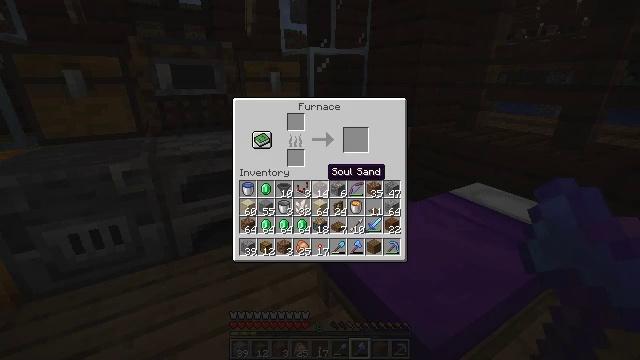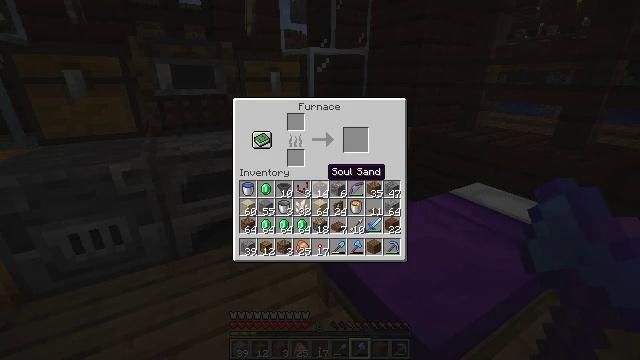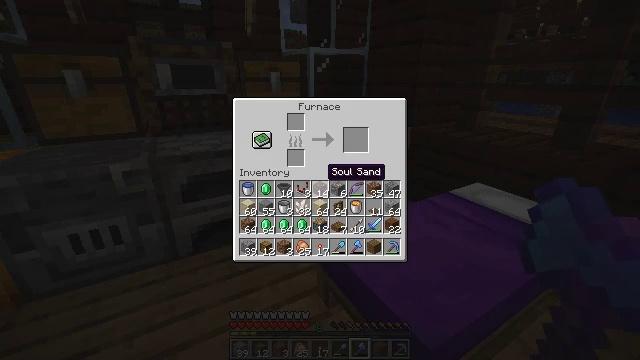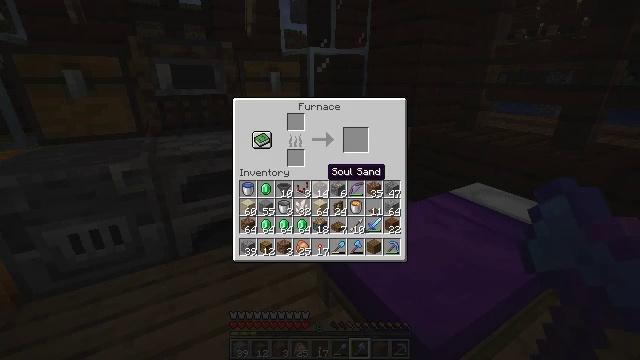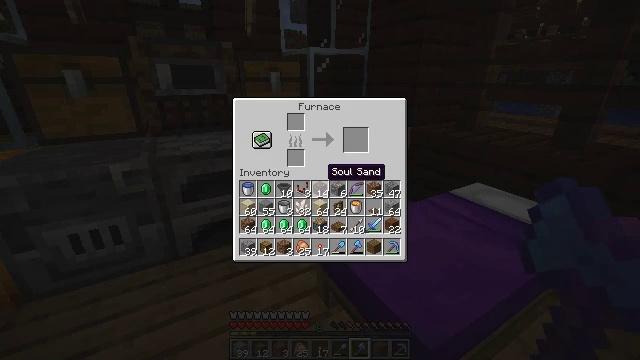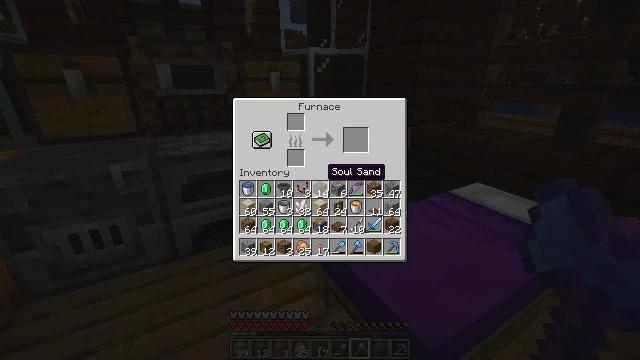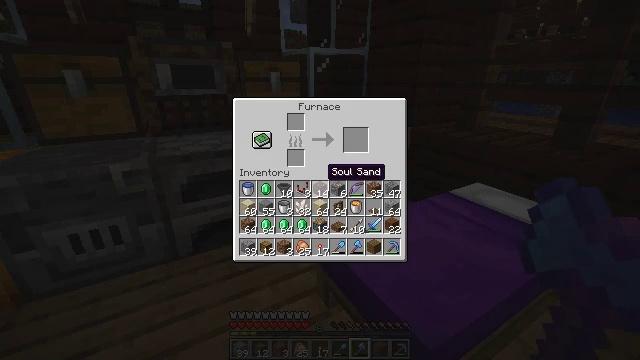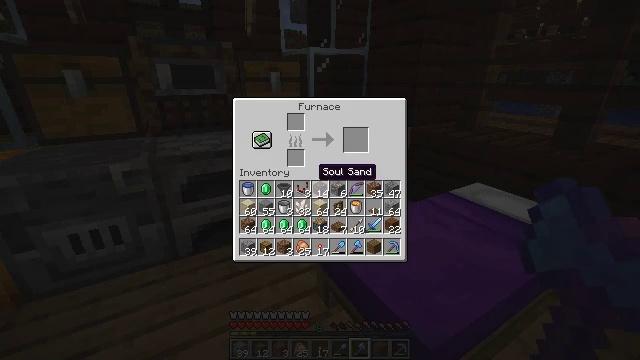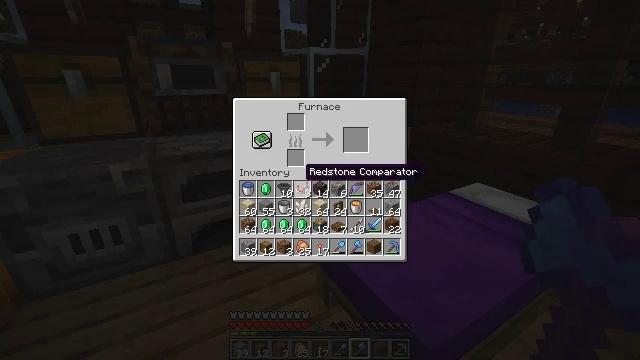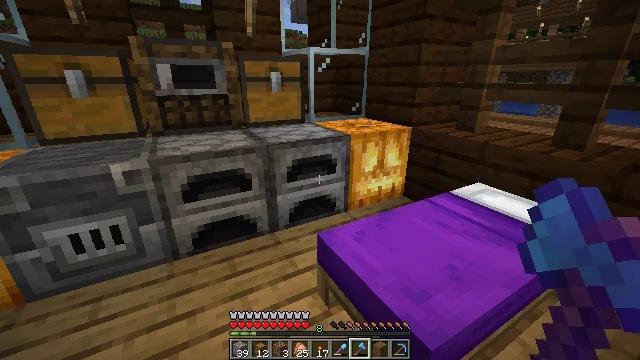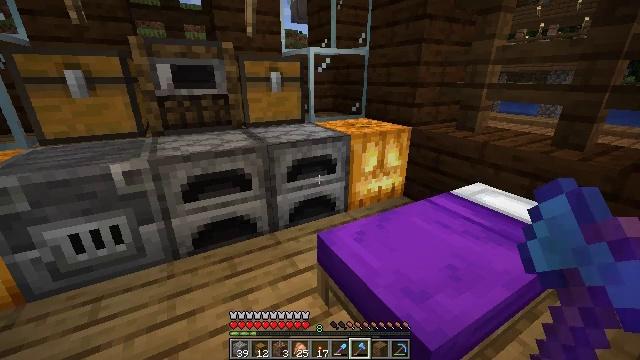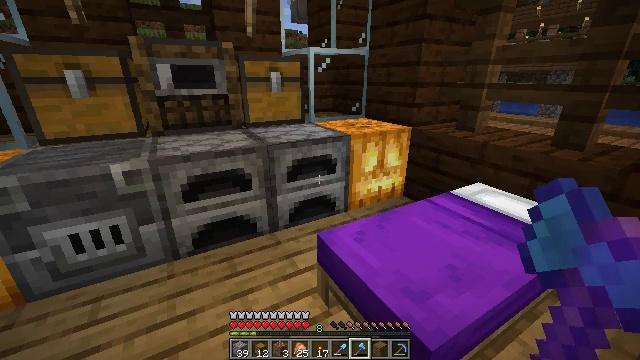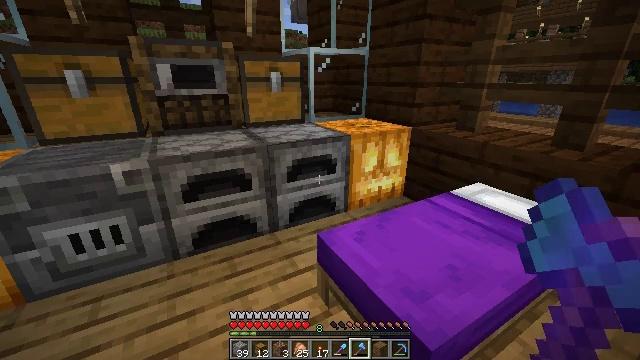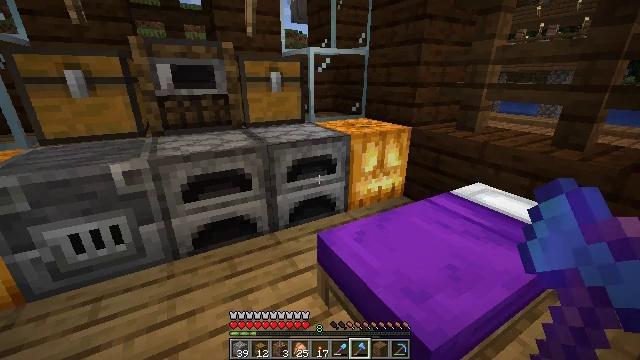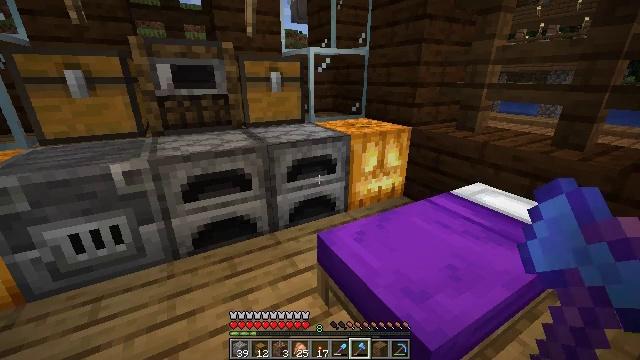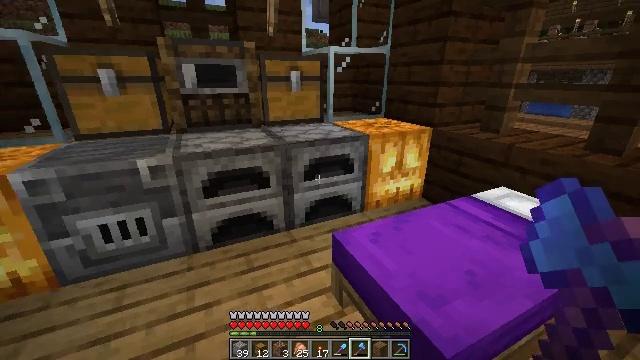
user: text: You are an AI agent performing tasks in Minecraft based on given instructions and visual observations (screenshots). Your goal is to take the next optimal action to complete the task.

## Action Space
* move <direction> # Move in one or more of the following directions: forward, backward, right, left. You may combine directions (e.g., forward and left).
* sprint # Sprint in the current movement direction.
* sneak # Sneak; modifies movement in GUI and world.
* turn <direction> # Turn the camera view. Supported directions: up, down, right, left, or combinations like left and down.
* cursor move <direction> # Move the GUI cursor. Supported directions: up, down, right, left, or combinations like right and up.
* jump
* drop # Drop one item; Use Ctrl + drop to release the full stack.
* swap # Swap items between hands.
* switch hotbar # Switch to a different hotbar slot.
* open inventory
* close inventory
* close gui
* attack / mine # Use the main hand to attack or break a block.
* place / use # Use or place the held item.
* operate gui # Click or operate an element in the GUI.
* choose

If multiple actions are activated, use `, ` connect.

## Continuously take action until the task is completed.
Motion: motion action
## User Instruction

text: Open a furnace to smelt glass.
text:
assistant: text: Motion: no_op
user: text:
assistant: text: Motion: no_op
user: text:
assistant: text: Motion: no_op
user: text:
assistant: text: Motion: no_op
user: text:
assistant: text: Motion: no_op
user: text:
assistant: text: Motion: no_op
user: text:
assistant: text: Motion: cursor move left
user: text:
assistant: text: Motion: cursor move left
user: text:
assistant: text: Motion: no_op
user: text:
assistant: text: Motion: close gui
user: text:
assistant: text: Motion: no_op
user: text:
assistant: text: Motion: no_op
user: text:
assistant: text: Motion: no_op
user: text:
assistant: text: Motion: no_op
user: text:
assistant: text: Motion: turn left
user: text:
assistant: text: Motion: turn left
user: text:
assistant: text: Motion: turn left
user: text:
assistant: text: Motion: turn left
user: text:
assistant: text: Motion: turn left
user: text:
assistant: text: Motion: no_op
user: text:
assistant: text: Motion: no_op
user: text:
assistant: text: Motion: use / place
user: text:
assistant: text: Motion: use / place
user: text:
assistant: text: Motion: use / place
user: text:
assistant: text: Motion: no_op
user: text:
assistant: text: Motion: no_op
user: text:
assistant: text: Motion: open gui
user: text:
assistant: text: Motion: no_op
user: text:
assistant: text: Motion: no_op
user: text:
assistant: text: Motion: no_op